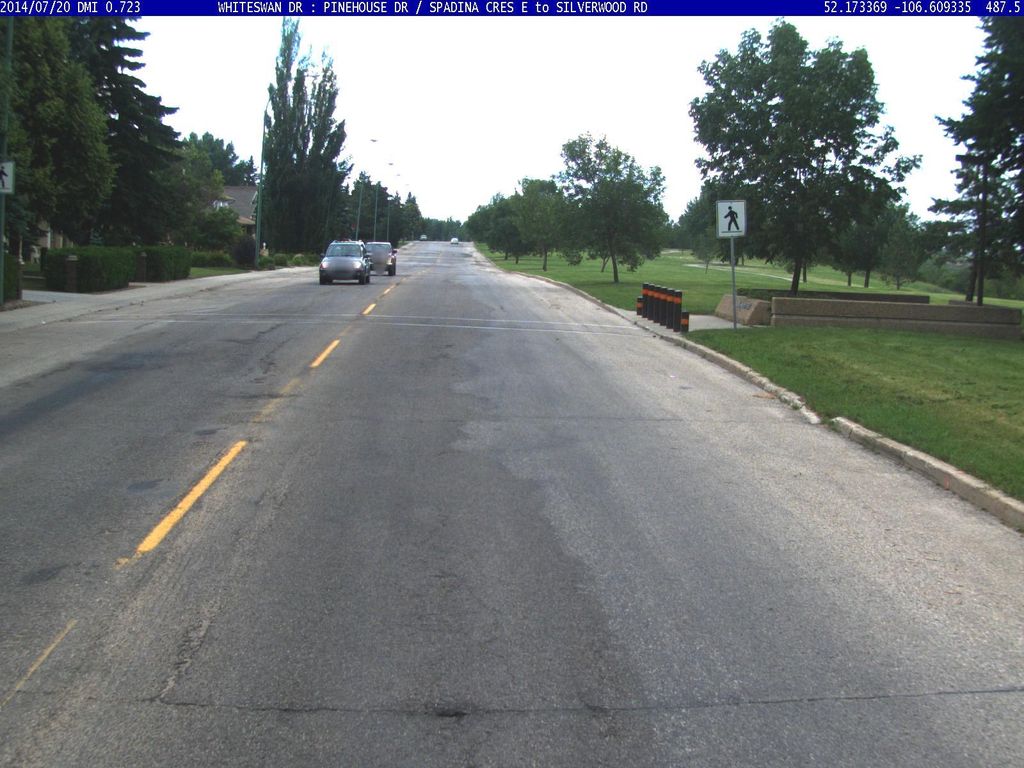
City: saskatoon